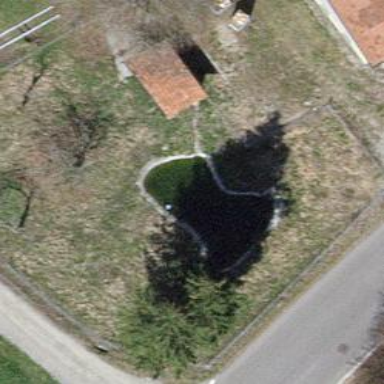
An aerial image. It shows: Peaceful pond surrounded by nature.